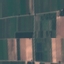
Land use / land cover: PermanentCrop